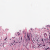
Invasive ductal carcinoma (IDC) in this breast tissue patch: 0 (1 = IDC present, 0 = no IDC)